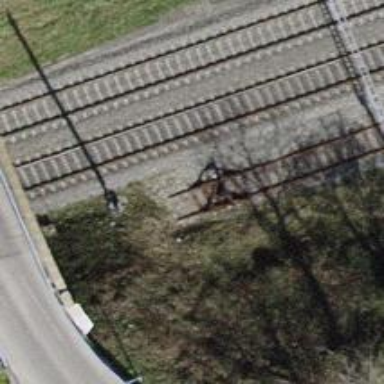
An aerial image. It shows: Single track railway in yard.